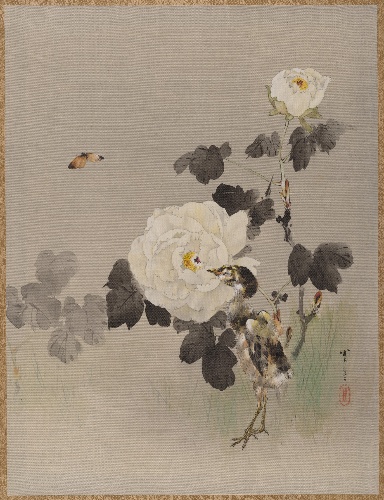
Artist: Watanabe Seitei
Artist bio: Japanese, 1851–1918
Date: ca. 1887
Object type: Album leaf
Classification: Paintings
Medium: Album leaf; ink and color on silk
Culture: Japan
Period: Meiji period (1868–1912)
Dimensions: 14 x 10 1/2 in. (35.6 x 26.7 cm)
Department: Asian Art
Credit line: Charles Stewart Smith Collection, Gift of Mrs. Charles Stewart Smith, Charles Stewart Smith Jr., and Howard Caswell Smith, in memory of Charles Stewart Smith, 1914
Accession year: 1914
Repository: Metropolitan Museum of Art, New York, NY
Tags: Birds|Butterflies|Roses